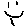
Label: smiley face